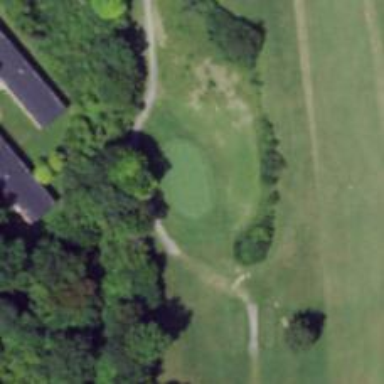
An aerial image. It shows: View of golf hole.